Question:
I have 3 pictureBox's, Green is 1 and the two images are in two different pictureBox. I want to stitch all the picturebox's into one single .jpg image retaining the position of all the images. Can anyone help me out with the code. Scratching my head since 4 days :(
Thanks in advance
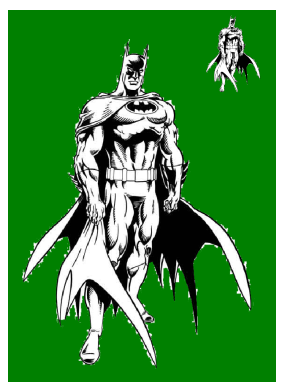
Answer: '''
Bitmap bmp = new Bitmap(pictureBox1.Width, pictureBox1.Height);
pictureBox1.DrawToBitmap(bmp, new Rectangle(0,0,pictureBox1.Width, pictureBox1.Height));
pictureBox2.DrawToBitmap(bmp, new Rectangle(pictureBox2.Location.X - pictureBox1.Location.X, pictureBox2.Location.Y - pictureBox1.Location.Y, pictureBox2.Width, pictureBox2.Height));
pictureBox3.DrawToBitmap(bmp, new Rectangle(pictureBox3.Location.X - pictureBox1.Location.X, pictureBox3.Location.Y - pictureBox1.Location.Y, pictureBox3.Width, pictureBox3.Height));
bmp.Save(@"C:\Temp\output.jpg", System.Drawing.Imaging.ImageFormat.Jpeg);
'''